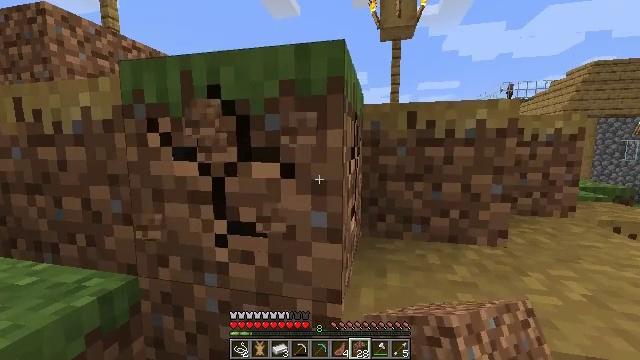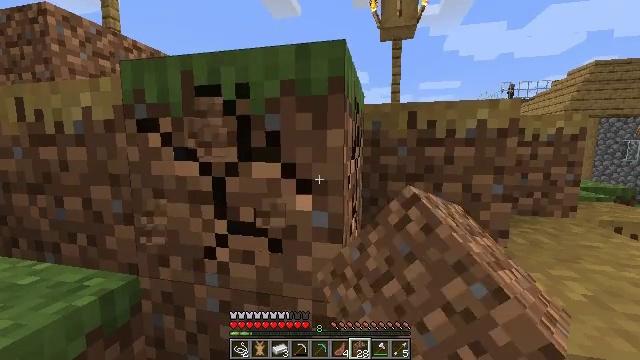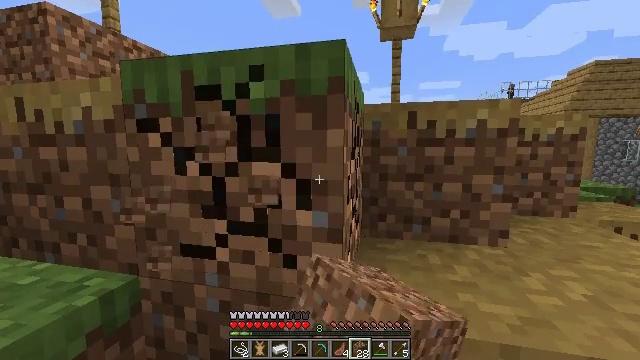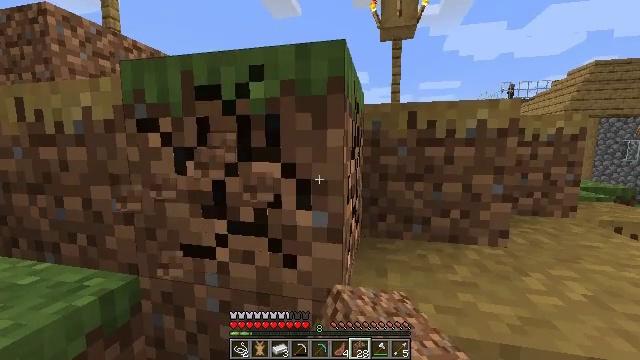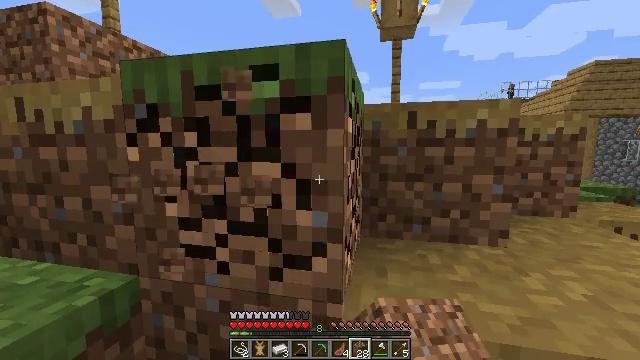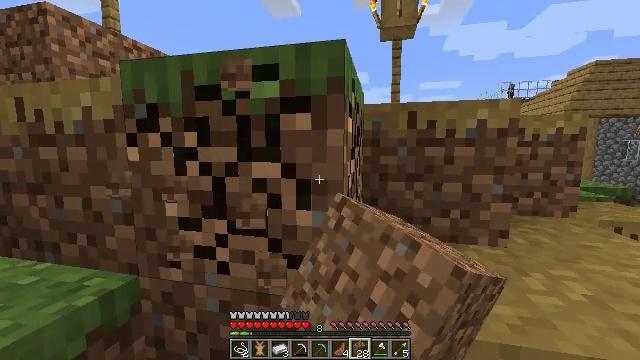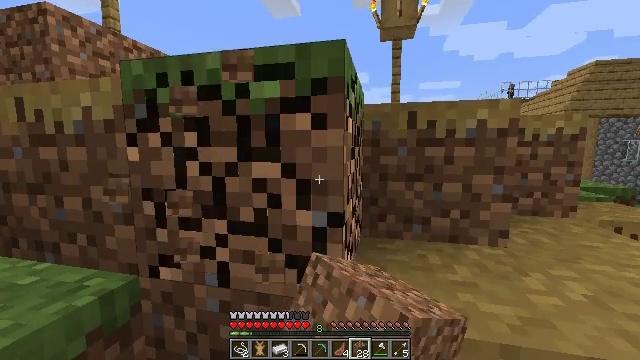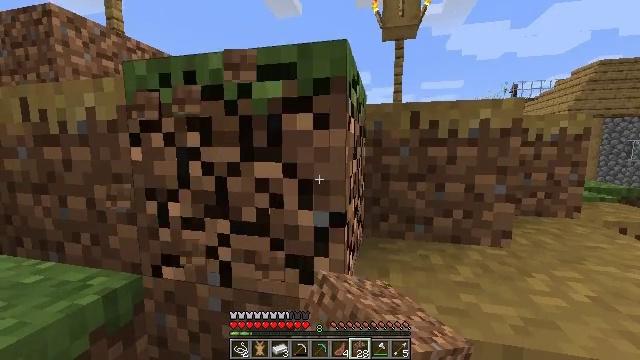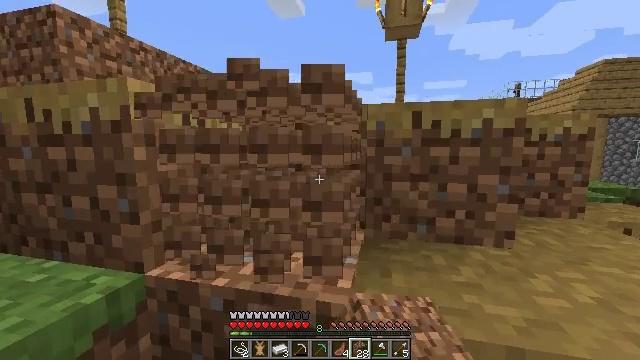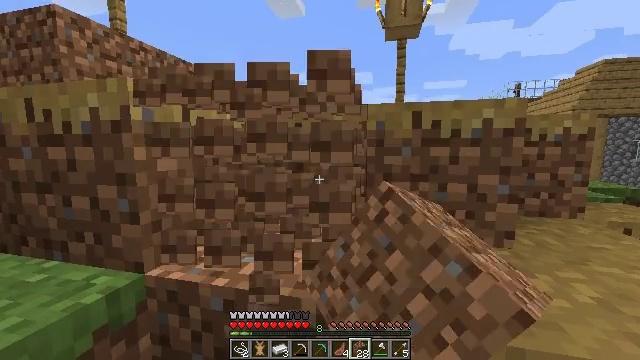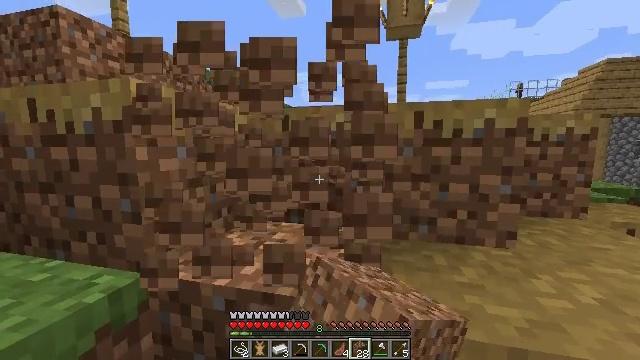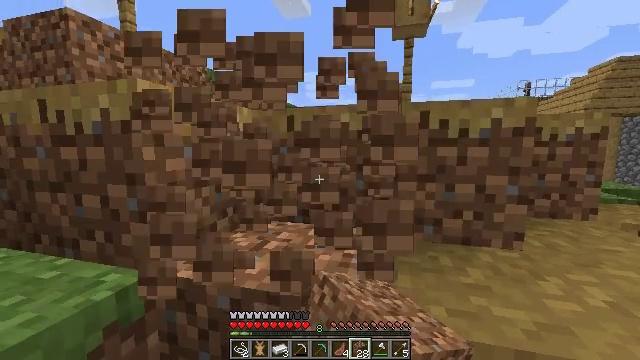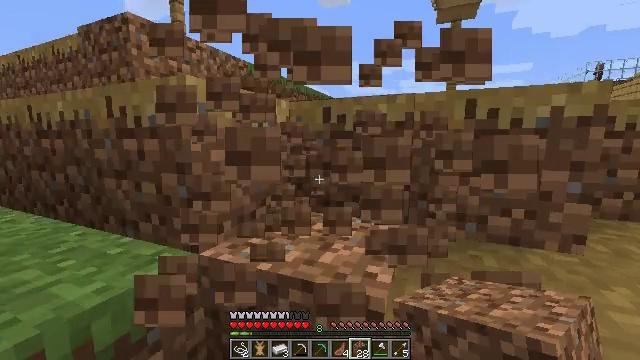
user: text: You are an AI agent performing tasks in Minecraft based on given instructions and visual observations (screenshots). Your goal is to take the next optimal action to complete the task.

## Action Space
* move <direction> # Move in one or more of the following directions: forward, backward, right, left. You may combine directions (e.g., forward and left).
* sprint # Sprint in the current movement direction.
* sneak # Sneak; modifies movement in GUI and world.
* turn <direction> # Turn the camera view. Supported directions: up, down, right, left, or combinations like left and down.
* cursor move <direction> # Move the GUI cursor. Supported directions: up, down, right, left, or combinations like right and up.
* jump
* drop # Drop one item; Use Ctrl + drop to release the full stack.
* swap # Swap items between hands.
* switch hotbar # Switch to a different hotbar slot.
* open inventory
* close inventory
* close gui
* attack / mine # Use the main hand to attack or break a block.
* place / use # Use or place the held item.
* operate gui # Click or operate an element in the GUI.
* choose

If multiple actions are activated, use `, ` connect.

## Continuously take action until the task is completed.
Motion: motion action
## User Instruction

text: Mine grass block from the ground.
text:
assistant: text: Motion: attack / mine
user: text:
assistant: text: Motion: attack / mine
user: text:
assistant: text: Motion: attack / mine
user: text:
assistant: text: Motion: attack / mine
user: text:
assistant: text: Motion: attack / mine
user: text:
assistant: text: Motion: attack / mine
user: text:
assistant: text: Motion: attack / mine
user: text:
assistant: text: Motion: attack / mine
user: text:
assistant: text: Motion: attack / mine
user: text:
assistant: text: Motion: attack / mine
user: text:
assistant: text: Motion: turn left, attack / mine
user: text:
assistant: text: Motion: turn left and down, attack / mine
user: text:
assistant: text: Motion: attack / mine